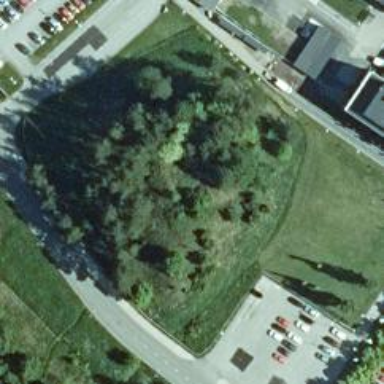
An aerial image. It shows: Archaeological site that is fortification from the past.